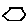
Label: hexagon